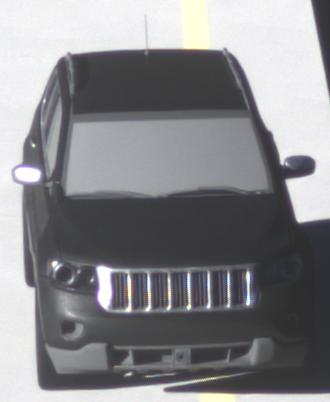
Make: Jeep
Model: Grand Cherokee
Detailed model: WK2
Model produced from: 2010
Model produced until: 2021
Doors: 5
Color: black
Road condition: dry road
Daytime: sunrise or sunset
Contrast: medium contrast